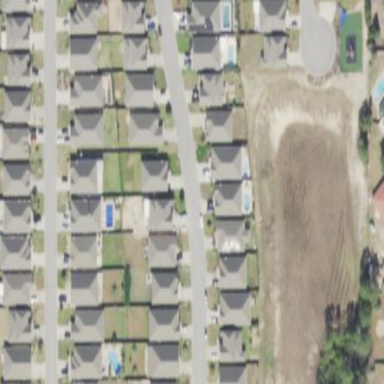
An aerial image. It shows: Residential area composed of single-family homes.